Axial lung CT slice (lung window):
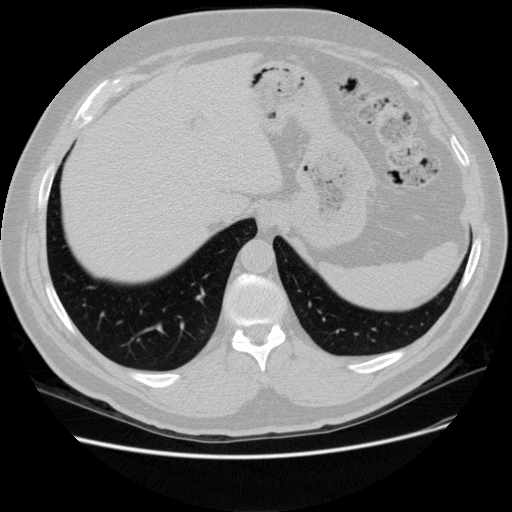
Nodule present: no